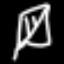
Label: leaf